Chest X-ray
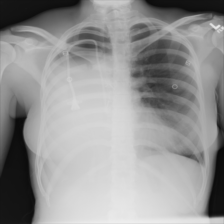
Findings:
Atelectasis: negative
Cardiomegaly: negative
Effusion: negative
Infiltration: negative
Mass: negative
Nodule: negative
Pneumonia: negative
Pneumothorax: negative
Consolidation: negative
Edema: negative
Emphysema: negative
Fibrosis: negative
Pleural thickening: negative
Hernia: negative